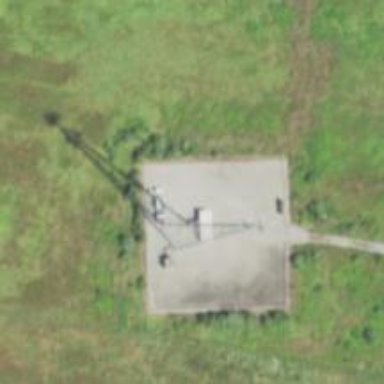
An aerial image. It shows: Communication mast tower.